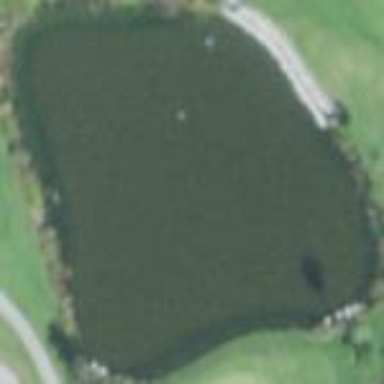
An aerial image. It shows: Scenic view of water hazard on golf course. The natural water feature adds beauty to the landscape.